Question: My goal is copying an .exe file from a bin folder of solution A to another solutions B resource folder on the post build event of solution A.
I created the necessary xcopy command and tried it out in powershell: It works perfectly.
Whenever I add any command to the actions in VS build fails with: "#command# exited with code 1", where #command# is, for example, the xcopy command.
I tried running VS as admin and currently I tried just running a .bat file that contains "@echo off @exit 0". That too leads to "#command# exited with code 1".
Have some example of what I tried out as VS post/pre-build command:
call "projdir\test.bat"
call projdir\test.bat
"projdir\test.bat"
projdir\test.bat... I tried projdir as "$(ProjectPath)" and manual path.
I put output to verbose and found the following:The command "C:\Users\Traubenfuchs\AppData\Local\Temp" is written incorrectly or couldn't be found. (That folder actually exists but I don't know what it wants to do it.)The same thing happens when I put an xcopy command in pre/post build.
Anyone knows what I am doing wrong?

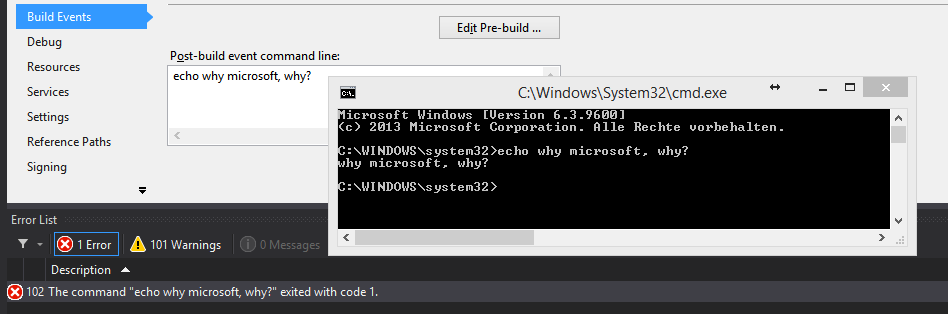
Answer: Recently I met similar problem.
About your "hello world" post-build event :
try to call powershell directly
'''
powershell -command "write-output 'hello world'; exit 0"
'''
=================
My pre-build event looks like :
'''
powershell -file scriptPath.ps1
'''
My scriptPath.ps1 looks like :
'''
<my epic powershell code>
...
exit 0
'''
Note that without "exit 0" at the end I recieved return code 1 from my script.